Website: ulta-beauty
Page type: delivery-shipping
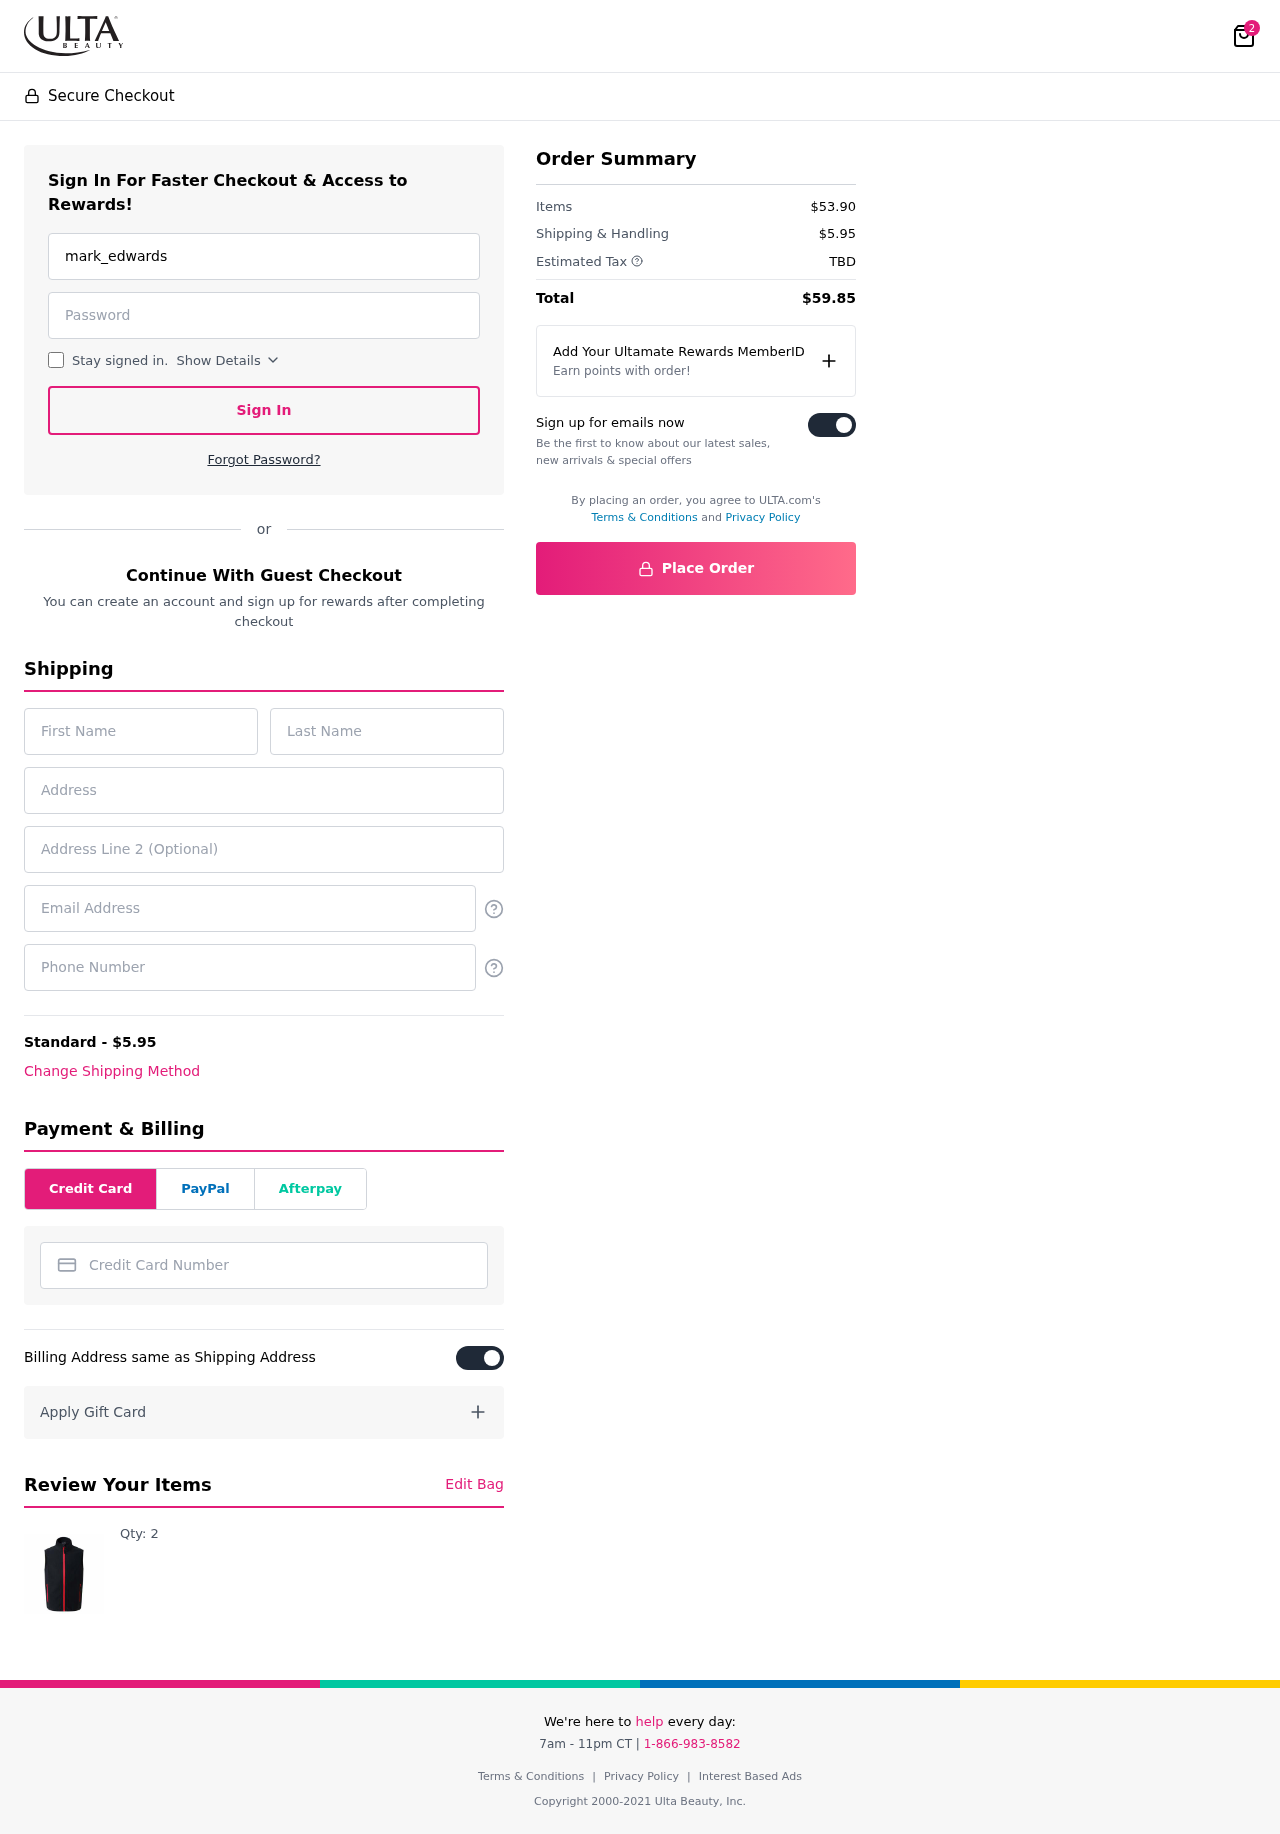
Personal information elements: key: PII_CARD_NUMBER
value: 6011 9787 2604 3327
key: PII_EMAIL
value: mark_edwards@gmail.com
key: PII_EMAIL2
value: mark_edwards@gmail.com
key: PII_FIRSTNAME
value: Mark
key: PII_LASTNAME
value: Edwards
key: PII_PHONE
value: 5838901803
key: PII_STREET
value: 6691 Valenzuela Trafficway Apt. 316
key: PII_STREET2
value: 79042 Dawn Road
Product elements: key: PRODUCT1_QUANTITY
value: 2
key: PRODUCT1
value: Qty: 2
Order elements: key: ORDER_NUM_ITEMS
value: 2
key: ORDER_SHIPPING_COST
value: $5.95
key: ORDER_SUBTOTAL
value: $53.90
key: ORDER_TAX
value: TBD
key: ORDER_TOTAL
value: $59.85